Question: <URL> :
'''
x <- c(2, 8, 11, 19)
stripchart(x)
'''

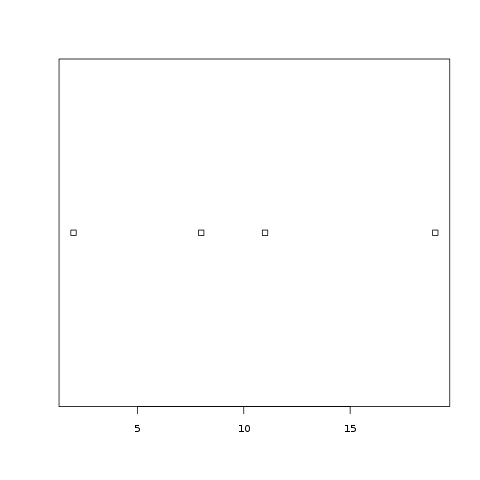
Answer: Use 'text' and specify the 'y' position. The stripchart is drawn with 'y=1', so 'text(x, y=1.1, ...)' will draw the labels slightly above the points.
'''
x <- c(2, 8, 11, 19)
stripchart(x)
text(x, 1.1, labels=x)
'''